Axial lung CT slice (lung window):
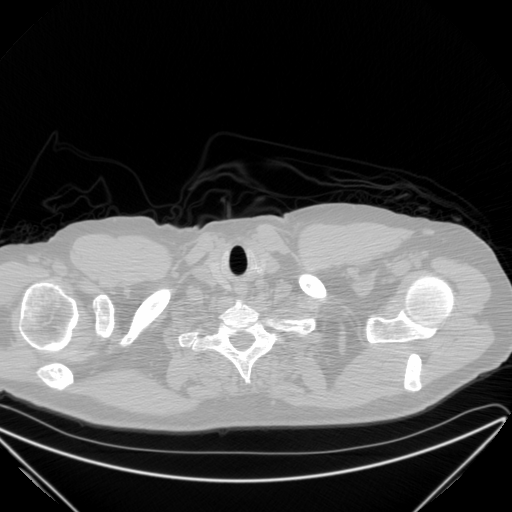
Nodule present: no